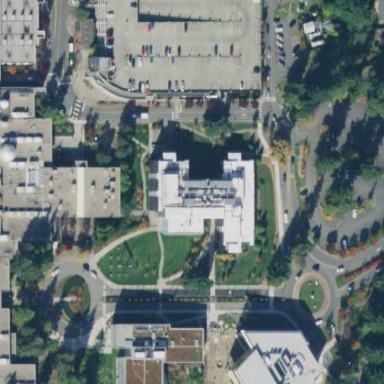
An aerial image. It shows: College building.